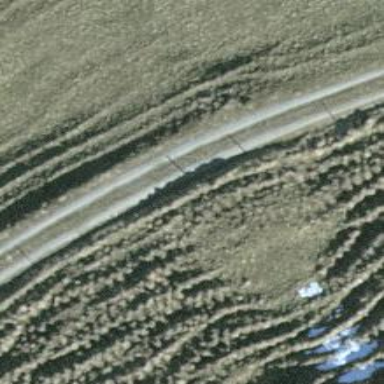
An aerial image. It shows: Track with grade 2 gravel surface.